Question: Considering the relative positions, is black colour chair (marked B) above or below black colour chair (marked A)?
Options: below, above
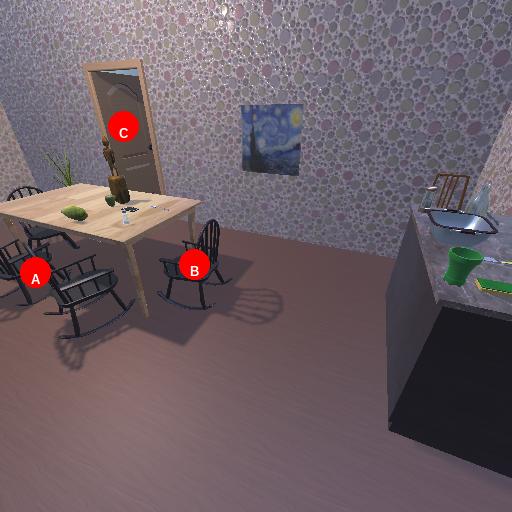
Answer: below